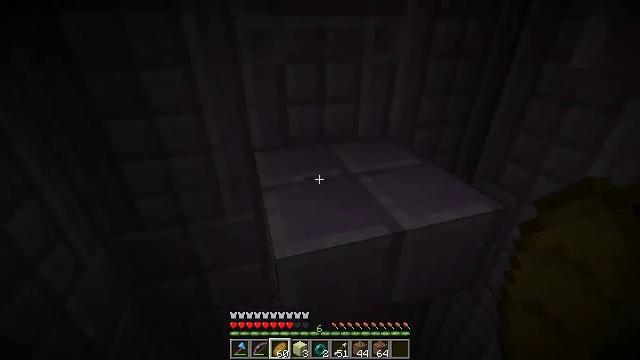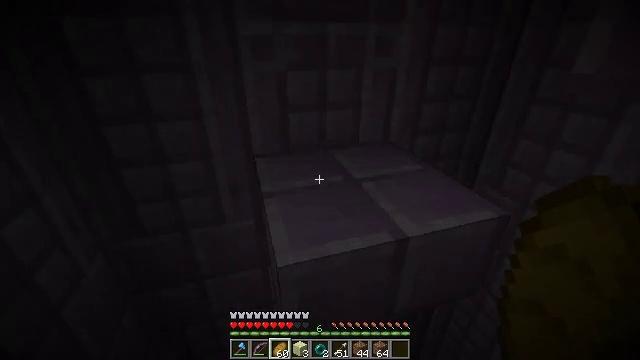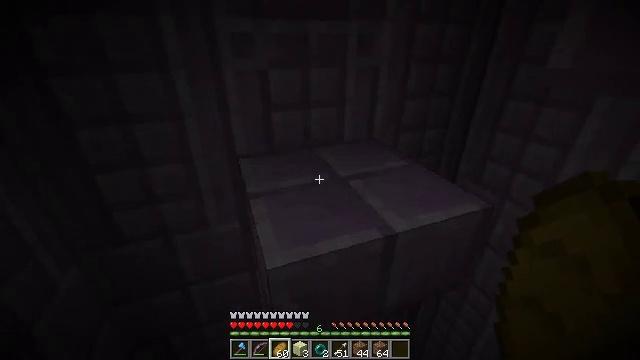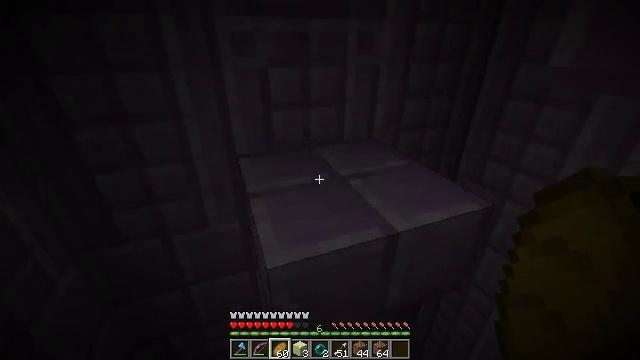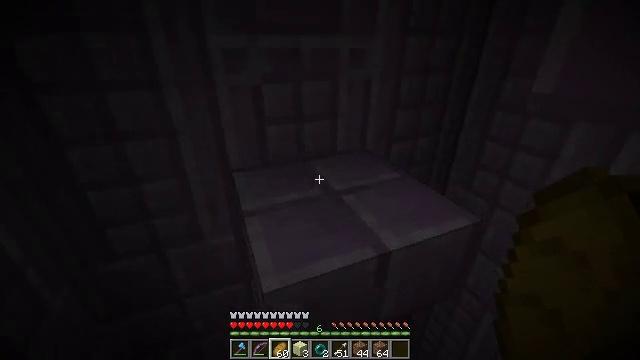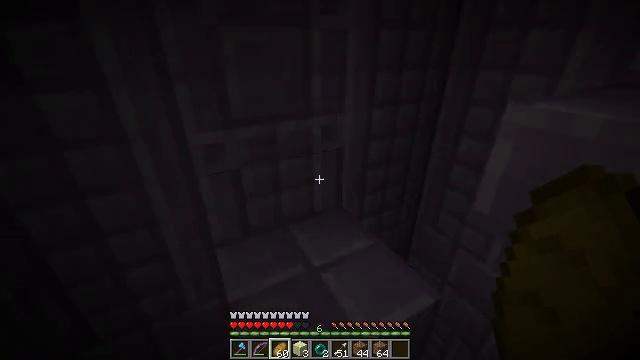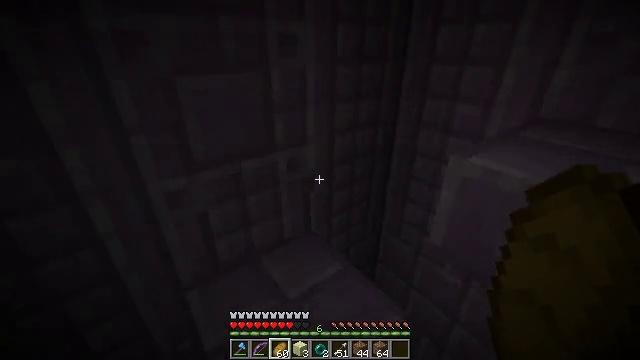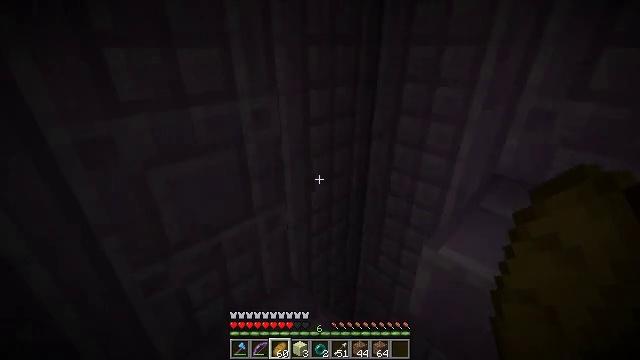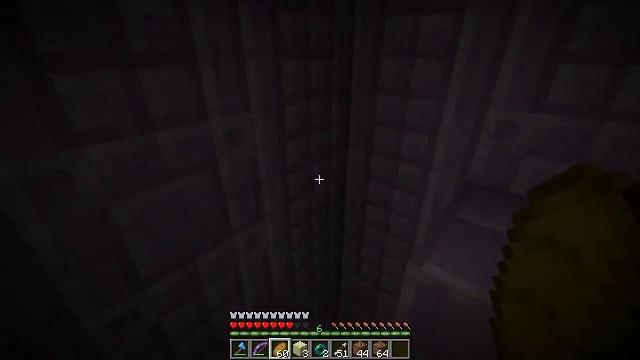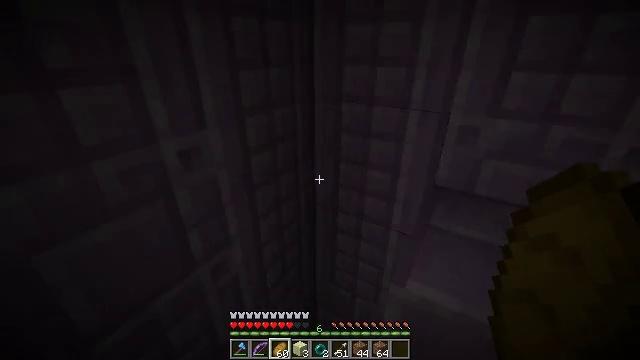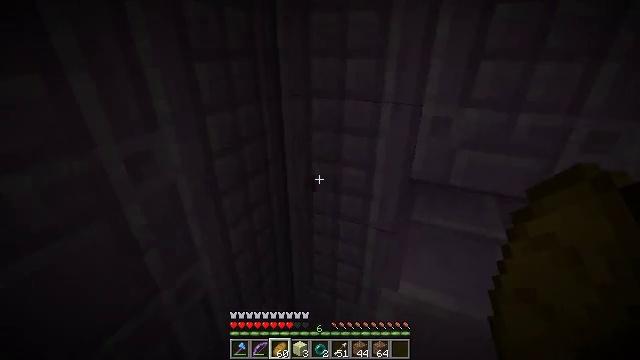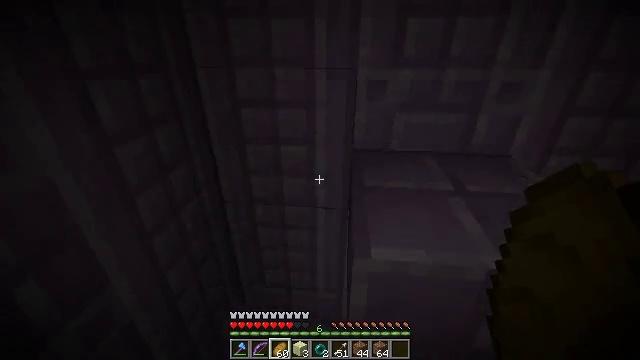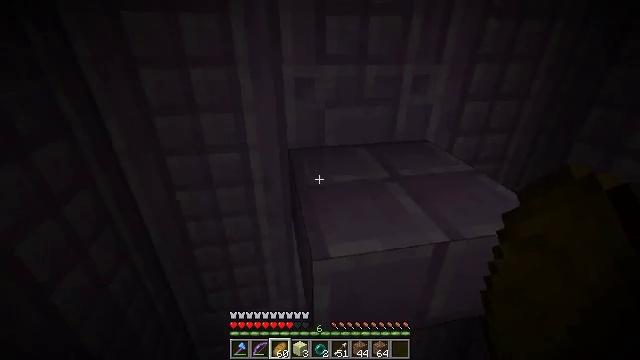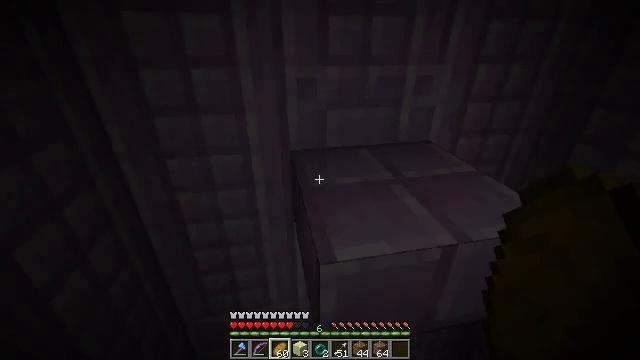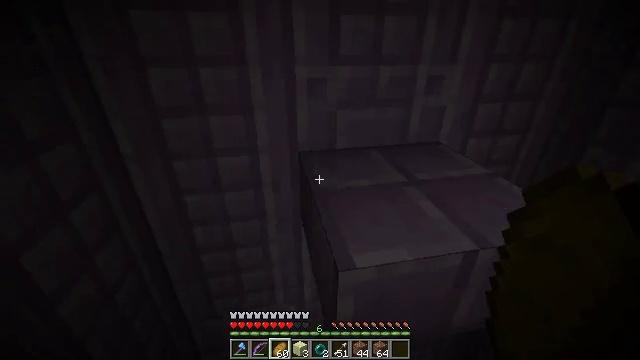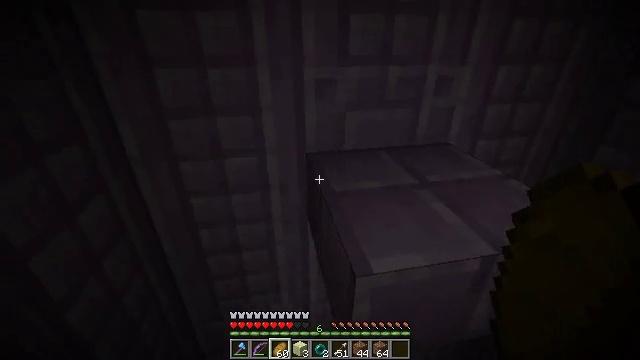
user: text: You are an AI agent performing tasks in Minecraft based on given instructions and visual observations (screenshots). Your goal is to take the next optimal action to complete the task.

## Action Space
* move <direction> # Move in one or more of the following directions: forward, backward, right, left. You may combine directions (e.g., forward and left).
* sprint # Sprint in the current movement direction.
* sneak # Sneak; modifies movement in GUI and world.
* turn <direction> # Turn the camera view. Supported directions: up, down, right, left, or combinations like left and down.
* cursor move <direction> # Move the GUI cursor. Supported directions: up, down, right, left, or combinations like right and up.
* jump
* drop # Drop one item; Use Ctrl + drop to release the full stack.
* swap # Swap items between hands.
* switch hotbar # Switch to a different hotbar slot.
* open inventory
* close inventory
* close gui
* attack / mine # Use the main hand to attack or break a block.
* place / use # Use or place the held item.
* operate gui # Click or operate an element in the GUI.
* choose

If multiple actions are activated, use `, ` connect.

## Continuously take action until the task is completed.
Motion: motion action
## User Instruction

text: Retrieve the purpur slab for building.
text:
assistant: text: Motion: turn up
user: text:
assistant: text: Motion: turn right
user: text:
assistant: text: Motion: no_op
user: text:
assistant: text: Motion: move forward, turn right, jump
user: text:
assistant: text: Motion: move forward, turn right, jump
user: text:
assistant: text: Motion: move forward, turn right, jump
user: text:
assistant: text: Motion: move forward, turn right, jump
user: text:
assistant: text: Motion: move forward, turn right
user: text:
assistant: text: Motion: move forward, turn right
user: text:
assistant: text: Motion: turn right
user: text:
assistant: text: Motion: turn right and down
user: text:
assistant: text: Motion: turn right
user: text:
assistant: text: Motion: no_op
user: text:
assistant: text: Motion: no_op
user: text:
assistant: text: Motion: no_op
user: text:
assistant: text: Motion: turn right
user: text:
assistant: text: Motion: turn right and up
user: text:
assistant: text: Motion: turn right and up
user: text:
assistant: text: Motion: no_op
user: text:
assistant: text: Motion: move forward, jump
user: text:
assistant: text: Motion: move forward, jump
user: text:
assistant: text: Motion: move forward, jump
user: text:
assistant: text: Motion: move forward, jump
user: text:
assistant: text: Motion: move forward
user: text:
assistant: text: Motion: move forward and move left, turn right
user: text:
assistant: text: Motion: move forward and move left, turn right
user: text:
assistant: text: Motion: move left, turn right and up
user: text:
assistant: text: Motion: turn right and up
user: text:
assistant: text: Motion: turn right and up
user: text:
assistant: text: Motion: no_op